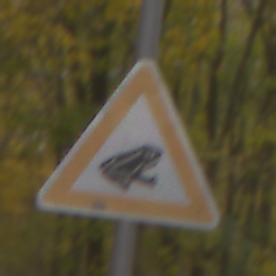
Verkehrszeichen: AmphibienwanderungLinks
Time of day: Midday
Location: Outdoor (Nature)
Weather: Overcast
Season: NotSpecified
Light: Natural